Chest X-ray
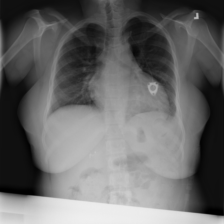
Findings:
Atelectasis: negative
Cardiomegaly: negative
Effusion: negative
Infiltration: positive
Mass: negative
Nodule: negative
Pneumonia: negative
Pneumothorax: negative
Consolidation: negative
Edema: negative
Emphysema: negative
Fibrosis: negative
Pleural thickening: negative
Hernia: negative